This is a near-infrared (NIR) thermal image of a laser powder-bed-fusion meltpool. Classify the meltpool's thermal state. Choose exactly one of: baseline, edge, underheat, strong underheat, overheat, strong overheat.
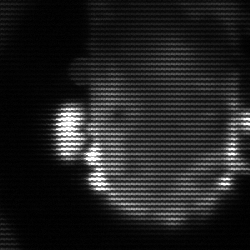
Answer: baseline